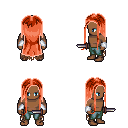
a pixel art fantasy rpg character, male body template, human, dark skin, brown tattered cape, teal pants, red extra-long hairstyle, white cloth bracers, dagger, four views (front, back, left, right), 2x2 character sprite sheet, small pixel art, hard edges, no anti-aliasing